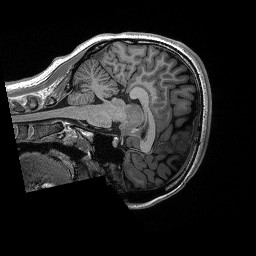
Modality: T1w
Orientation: sagittal
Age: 19
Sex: female